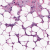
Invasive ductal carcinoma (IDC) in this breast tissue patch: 0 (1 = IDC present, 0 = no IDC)